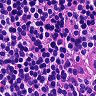
Metastatic tissue present: no